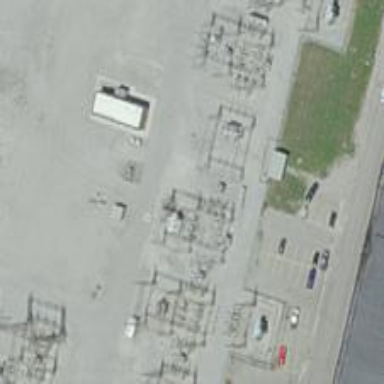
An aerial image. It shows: Switch used for power control.